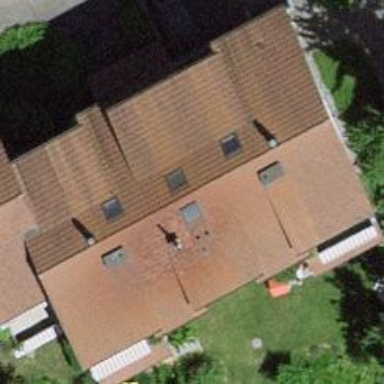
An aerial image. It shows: Residential building.